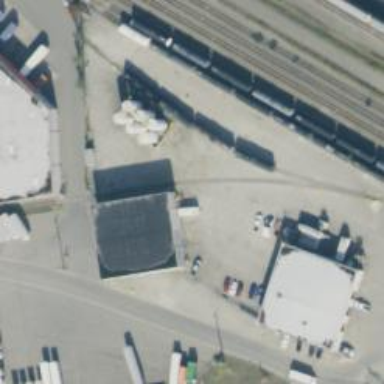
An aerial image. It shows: Railway yard.